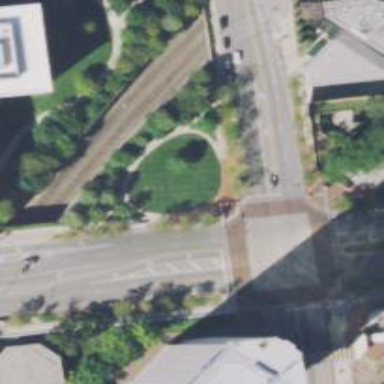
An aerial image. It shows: Crossing road.